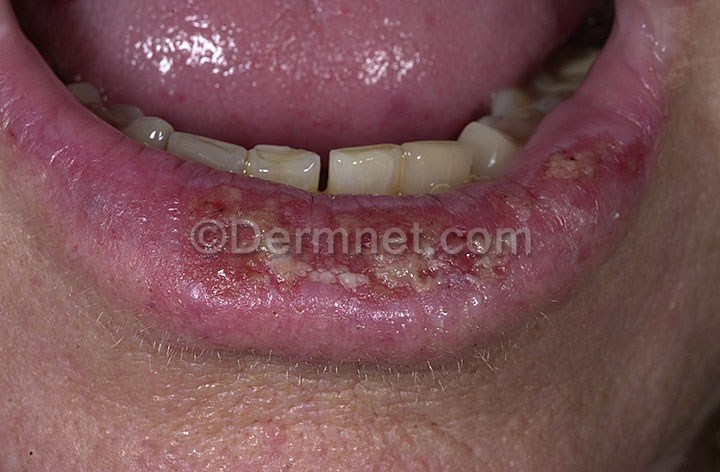
Disease: Actinic Keratosis Basal Cell Carcinoma and other Malignant Lesions